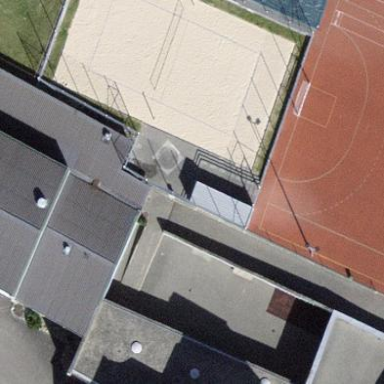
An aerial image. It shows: Multi-sport pitch for leisure land activities.